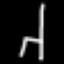
Label: chair